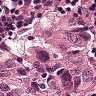
Metastatic tissue present: yes